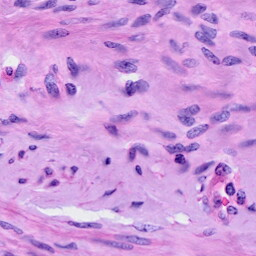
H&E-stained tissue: Cervix